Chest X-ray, PA view. Patient: 52 years old, sex M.
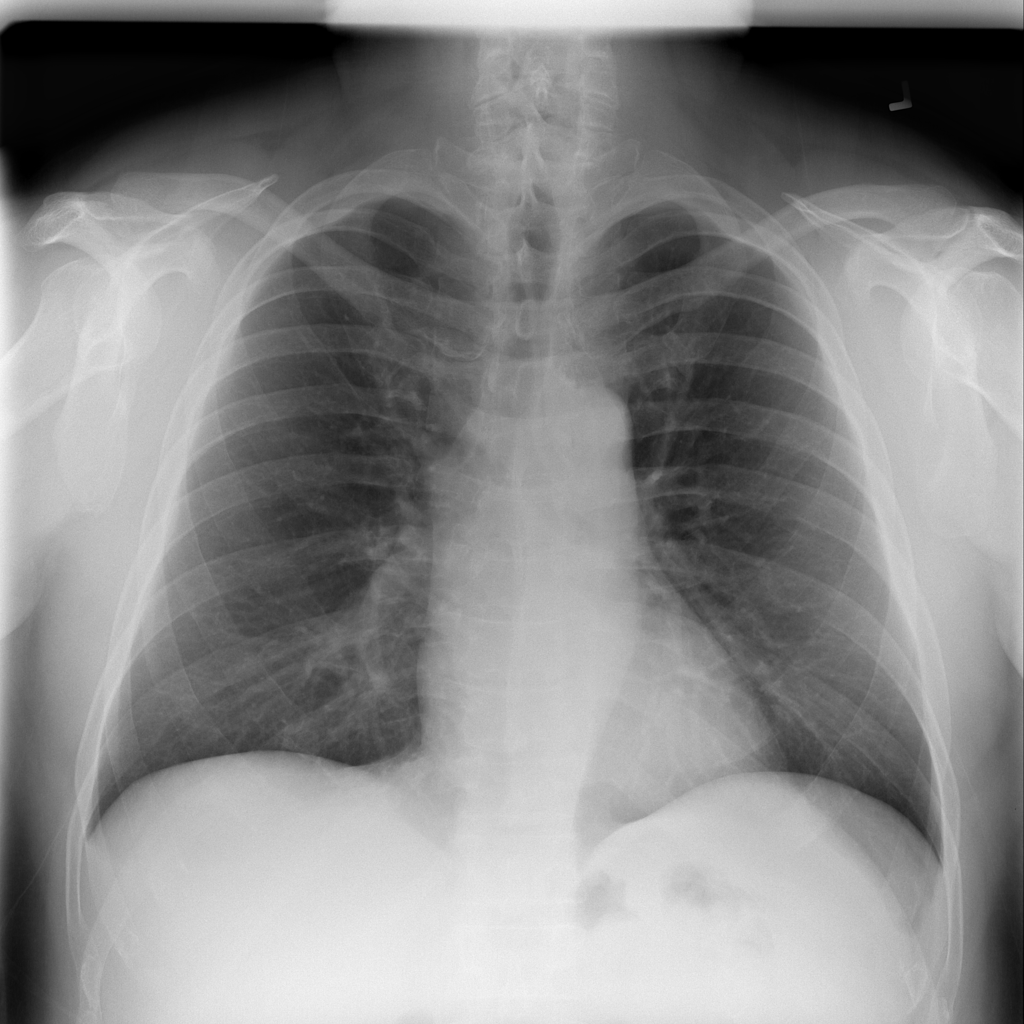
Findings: No Finding